Question: I'm trying to make some controls with apps (for example Discord or any app that has thumbnail toolbar buttons). I've already tried to google, search or just look at the docs. Is there any possible way to do that in python?
Screenshot of what I want to control:

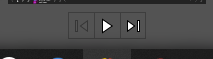
Answer: I don't think there is a way to access the toolbar and certainly not from another process.
You can however use something like Spy++ to find the button id in WM_COMMAND and then send a message yourself to perform a toolbar button click. This is of course application specific and the id could change if the application is updated.
> <URL>, the application receives a WM_COMMAND message with the high word of the wParam set to THBN_CLICKED and the low word set to the button ID. This message is dispatched to the window to which the thumbnail belongs.